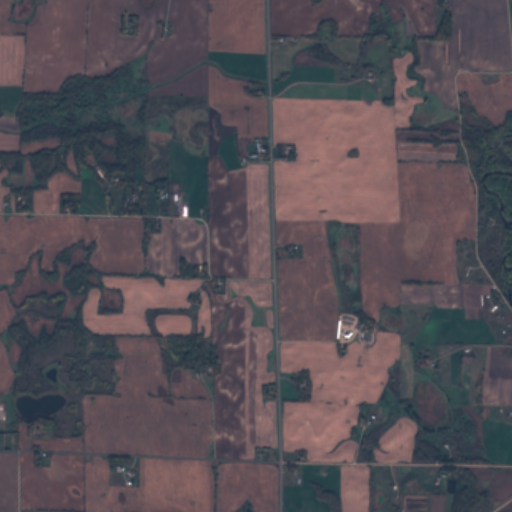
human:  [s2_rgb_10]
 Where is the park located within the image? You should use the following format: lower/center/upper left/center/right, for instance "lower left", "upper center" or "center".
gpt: The park is located in the lower left of the image.
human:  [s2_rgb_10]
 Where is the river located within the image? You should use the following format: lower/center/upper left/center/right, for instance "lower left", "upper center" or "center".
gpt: The river is located in the right of the image.
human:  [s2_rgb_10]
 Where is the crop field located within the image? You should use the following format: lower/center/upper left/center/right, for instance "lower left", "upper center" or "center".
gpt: There is no crop field in the image.